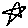
Label: star